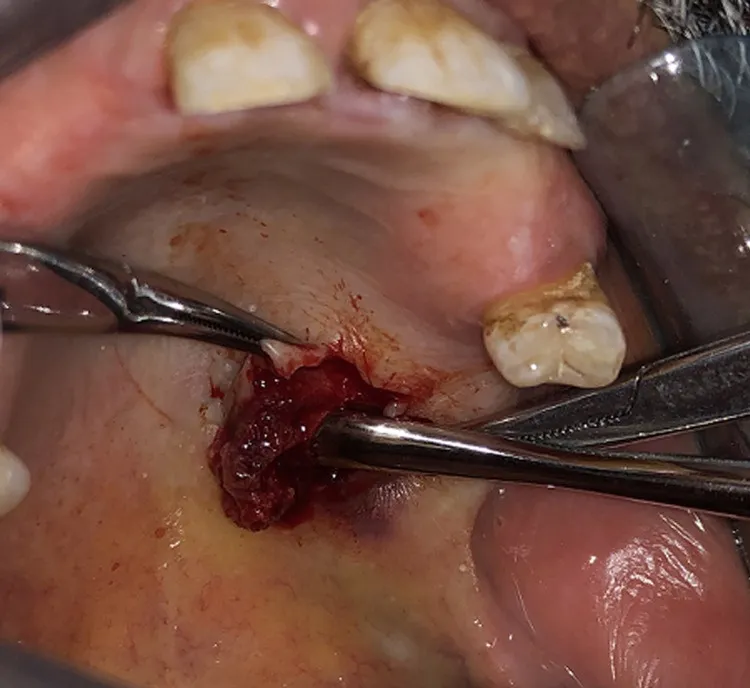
excised specimen of pleomorphic adenoma of hard palate.
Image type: medical_photograph (other_medical_photograph)